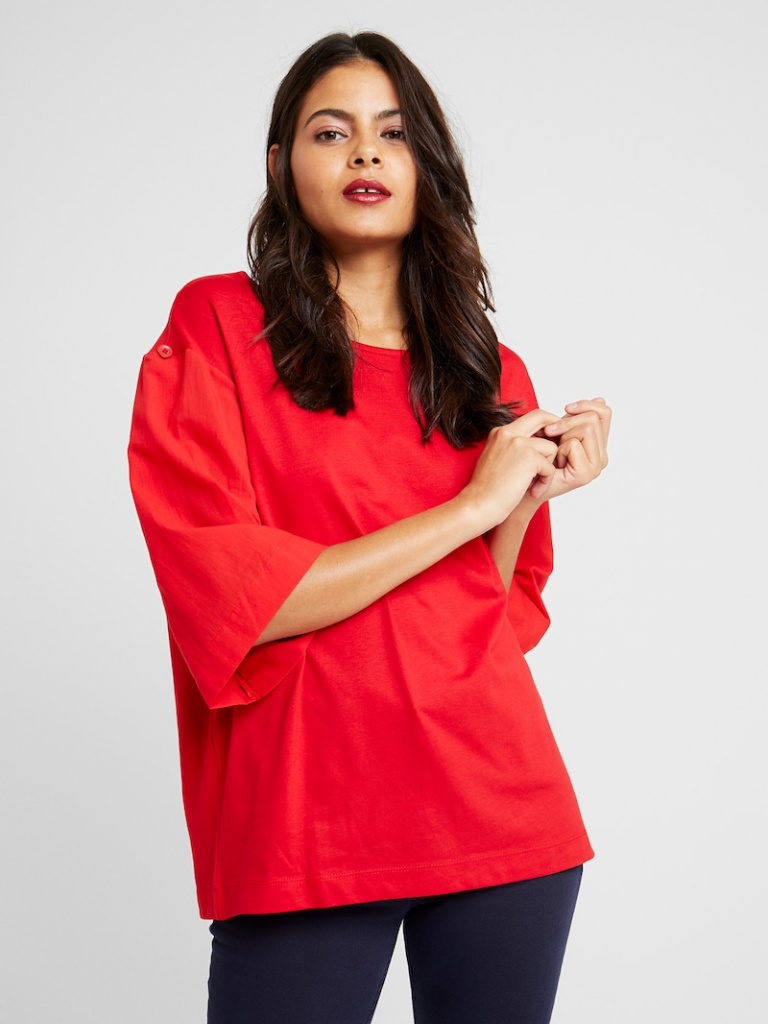
cotton loose short sleeve hip length Untucked crew t-shirt